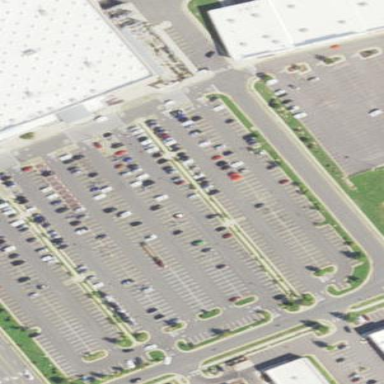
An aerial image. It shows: Parking area.